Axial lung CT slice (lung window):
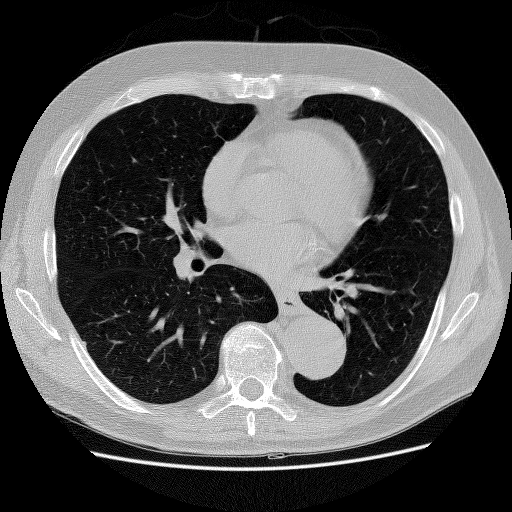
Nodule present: no